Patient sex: M
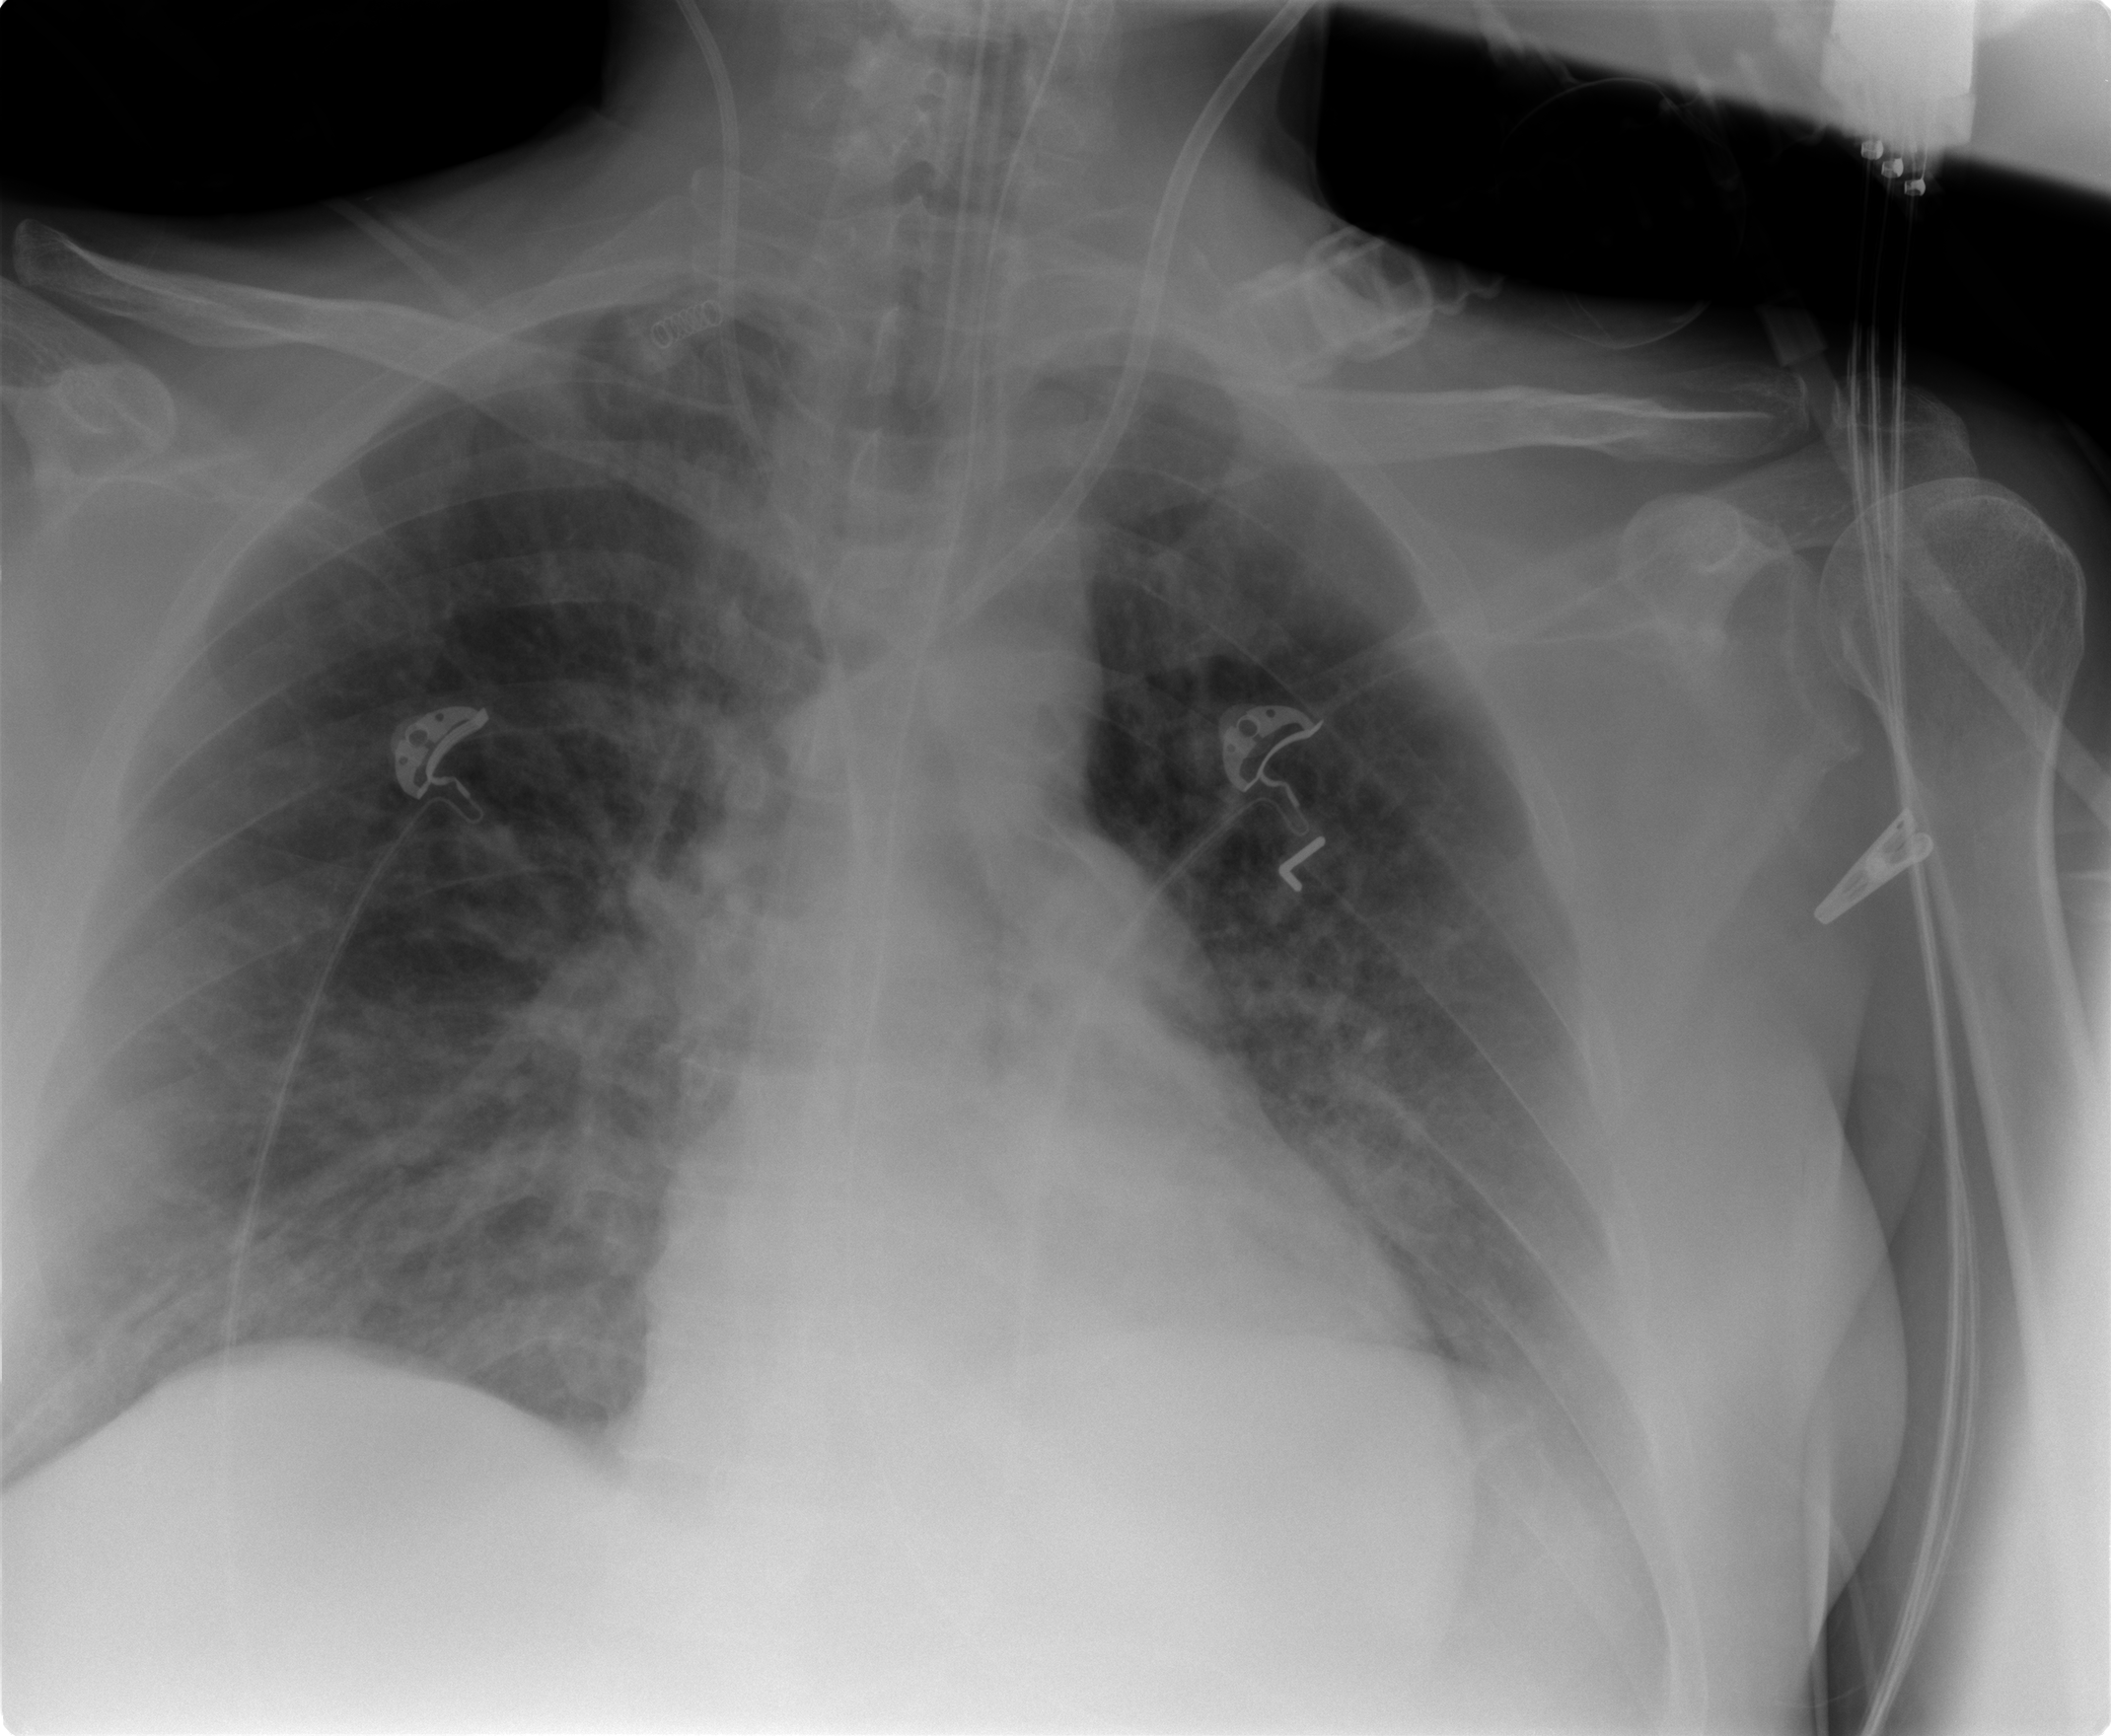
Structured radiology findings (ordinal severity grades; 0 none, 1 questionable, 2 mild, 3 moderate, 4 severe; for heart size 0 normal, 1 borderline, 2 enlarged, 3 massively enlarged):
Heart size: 1
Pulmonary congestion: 2
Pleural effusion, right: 0
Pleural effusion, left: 2
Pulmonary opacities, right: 1
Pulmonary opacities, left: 2
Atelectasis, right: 1
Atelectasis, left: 3